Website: bh-photo
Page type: cross-sells
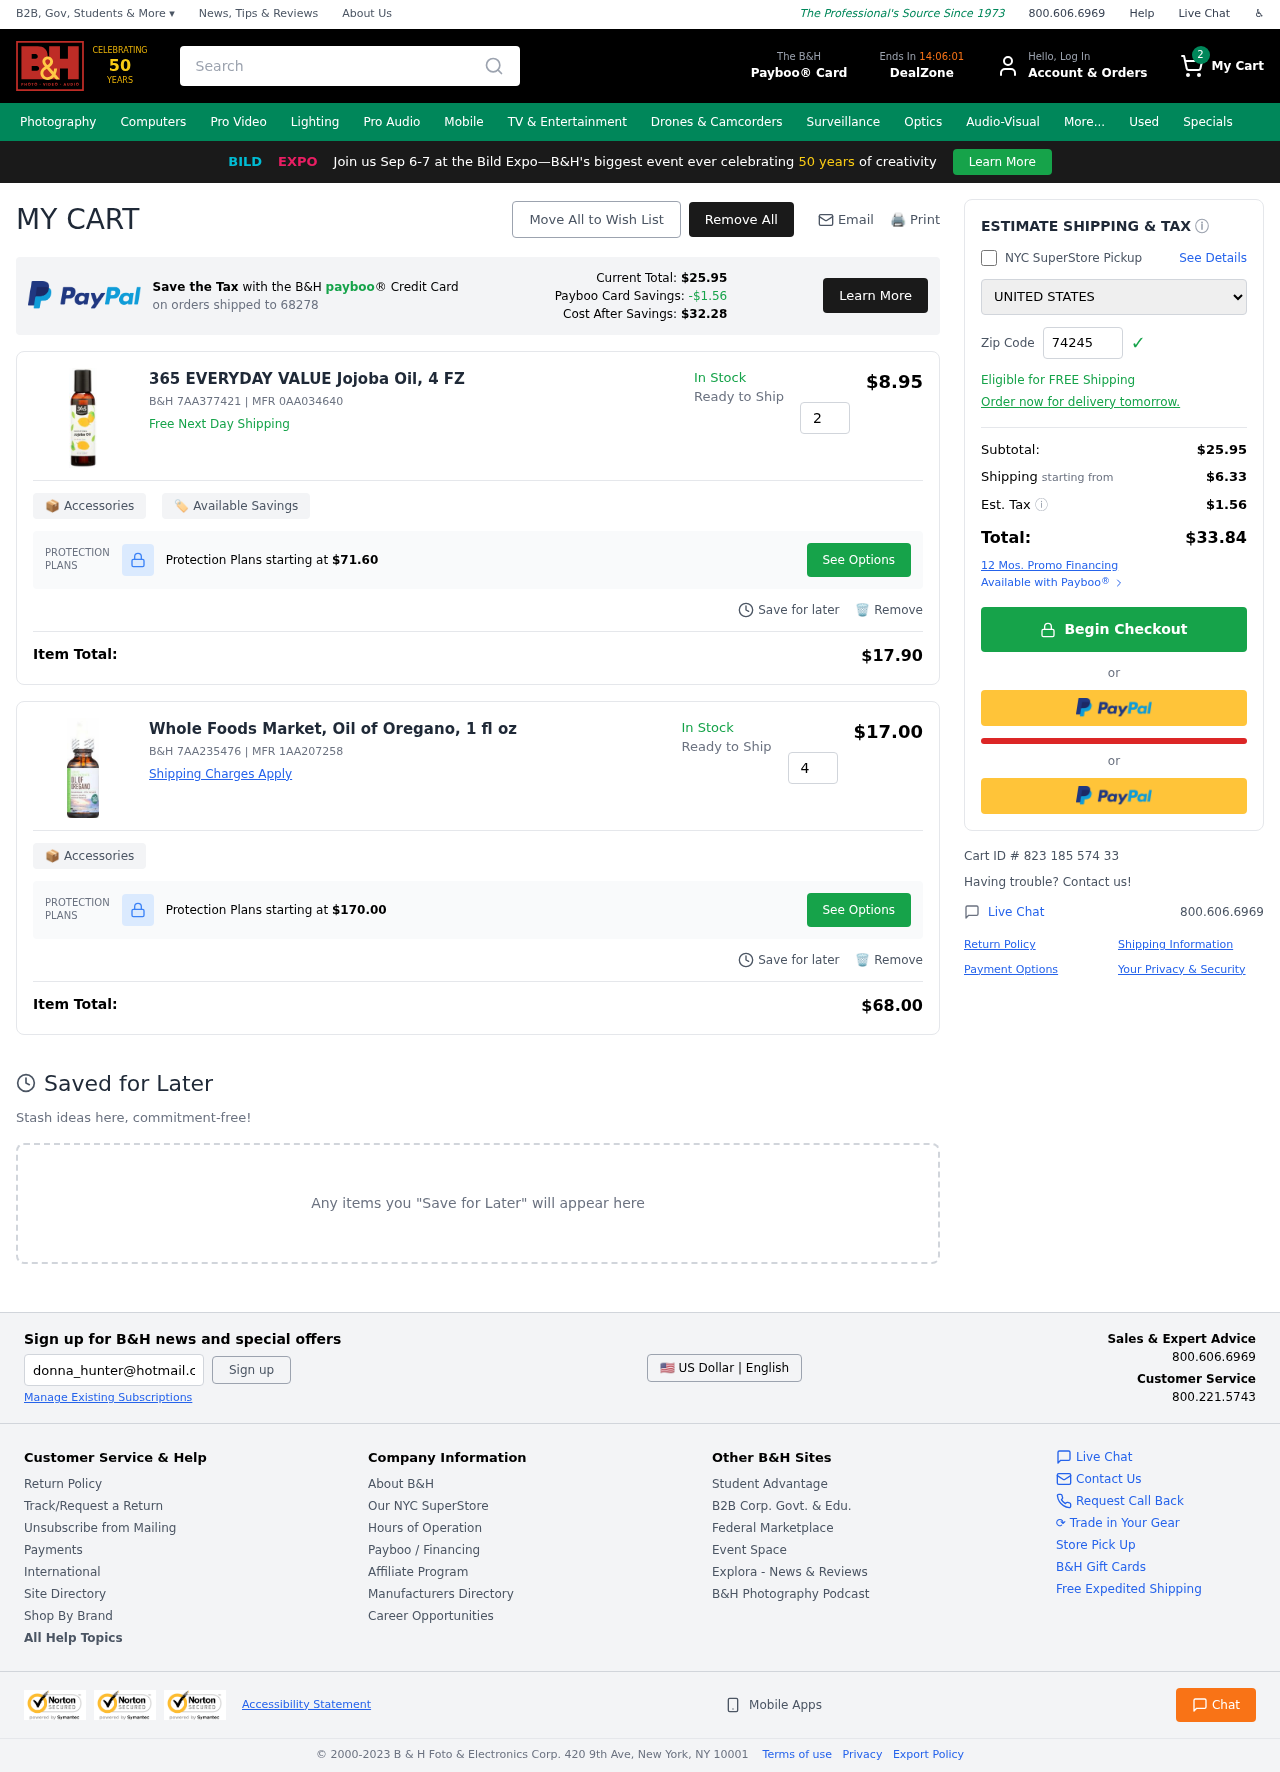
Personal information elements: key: PII_COUNTRY
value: United States
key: PII_POSTCODE
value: on orders shipped to 68278
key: PII_POSTCODE2
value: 74245
Product elements: key: PRODUCT1_NAME
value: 365 EVERYDAY VALUE Jojoba Oil, 4 FZ
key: PRODUCT1_PRICE
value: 8.95
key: PRODUCT1_QUANTITY
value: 2
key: PRODUCT2_NAME
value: Whole Foods Market, Oil of Oregano, 1 fl oz
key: PRODUCT2_PRICE
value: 17
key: PRODUCT2_QUANTITY
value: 4
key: PRODUCT1_SKU
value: B&H 7AA377421
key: PRODUCT1_MFR
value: MFR 0AA034640
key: PRODUCT1_PROTECTION_PRICE
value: $71.60
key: PRODUCT1_ITEM_TOTAL
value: $17.90
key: PRODUCT2_SKU
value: B&H 7AA235476
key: PRODUCT2_MFR
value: MFR 1AA207258
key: PRODUCT2_PROTECTION_PRICE
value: $170.00
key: PRODUCT2_ITEM_TOTAL
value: $68.00
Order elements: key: ORDER_NUM_ITEMS
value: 2
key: PAYBOO_CURRENT_TOTAL
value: $25.95
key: ORDER_SUBTOTAL
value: $25.95
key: ORDER_SHIPPING_COST
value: $6.33
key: ORDER_TAX
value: $1.56
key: ORDER_TOTAL
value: $33.84
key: ORDER_ID
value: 823 185 574 33
Search elements: key: HEADER_SEARCH
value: Search
Other elements: key: PAYBOO_SAVINGS
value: -$1.56
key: PAYBOO_COST_AFTER_SAVINGS
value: $32.28